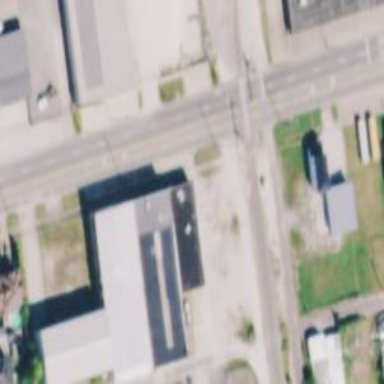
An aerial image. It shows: Unmarked crossing on the road.